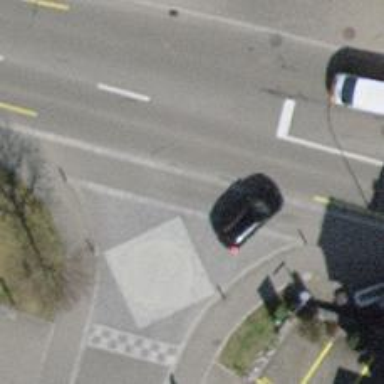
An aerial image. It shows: Table-style traffic calming feature.